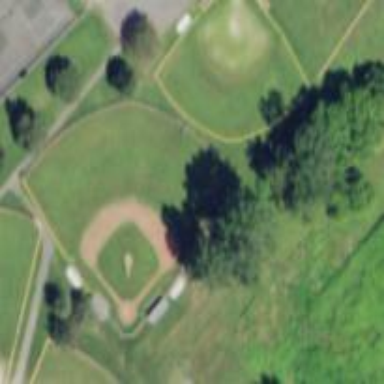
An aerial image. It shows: Baseball pitch for leisure and sports activities.